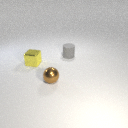
small brown metal sphere to the left of small gray rubber cylinder